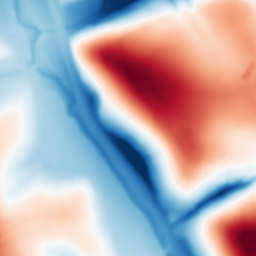
Category: multiscale
Decomposition family: dog
Decomposition parameters: sigma_low: 2
sigma_high: 50
Upsampling method: cubic_mitchell
Upsampling parameters: scale: 4
Upsampling scale: 4